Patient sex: M
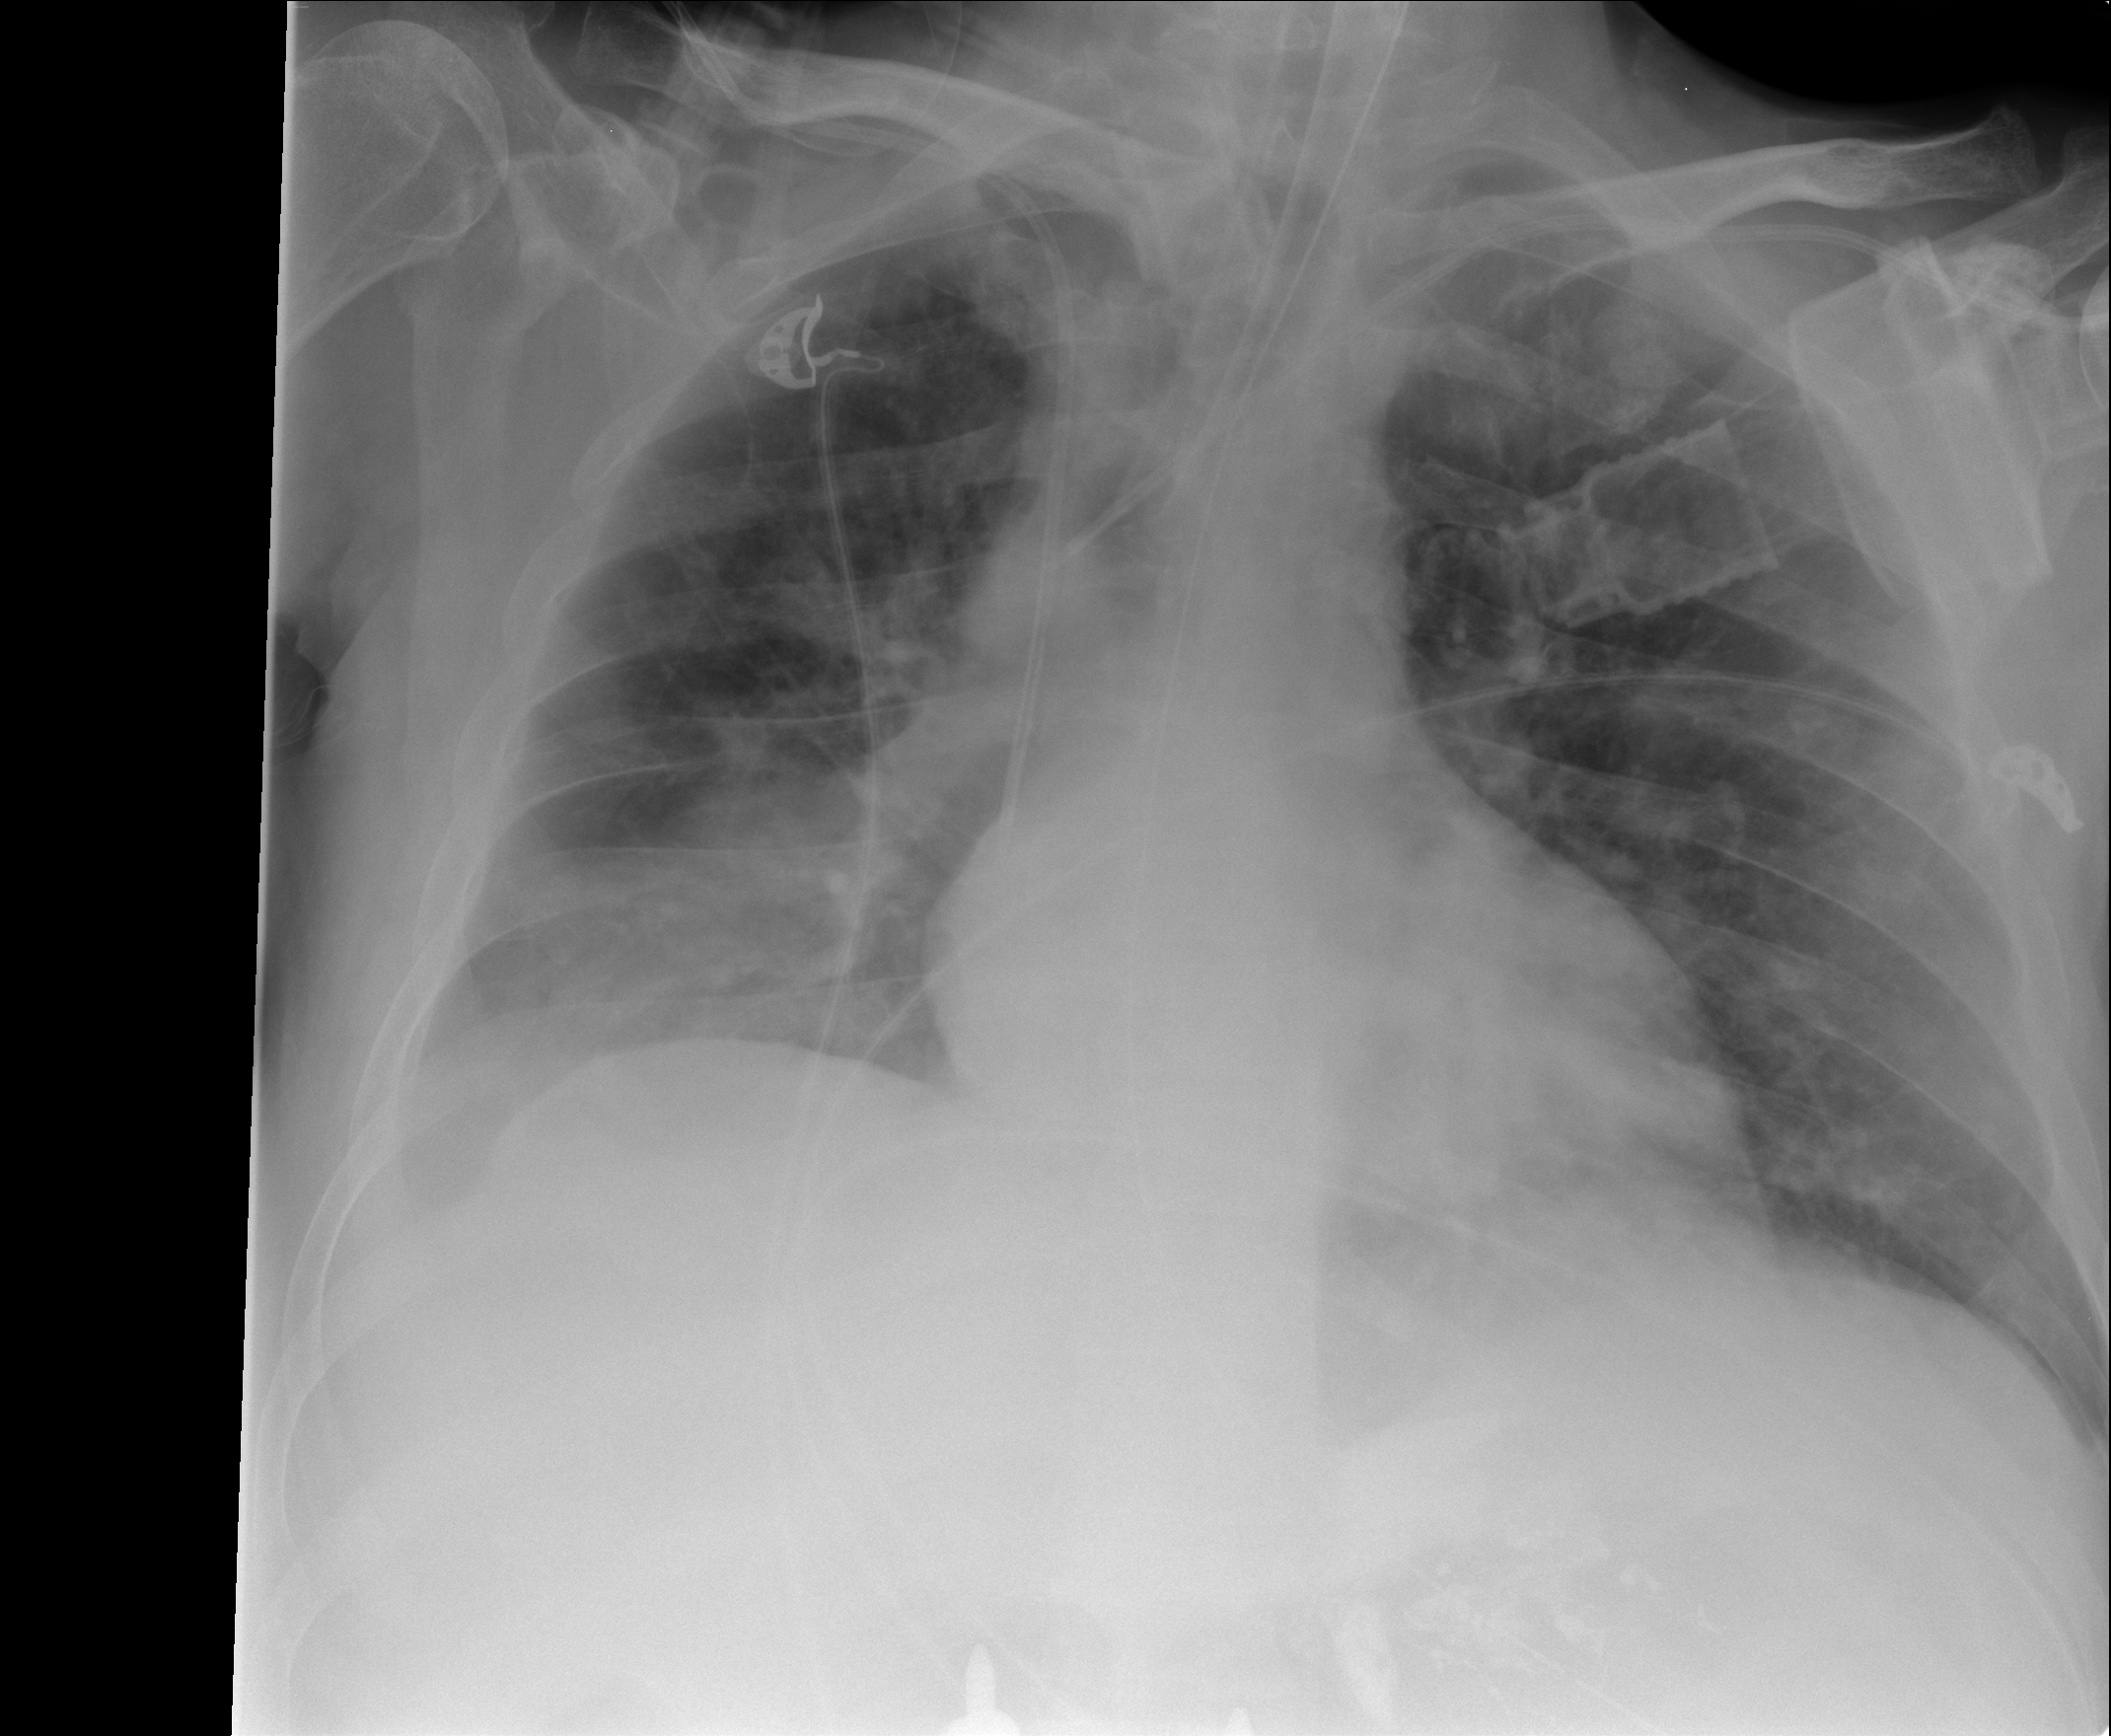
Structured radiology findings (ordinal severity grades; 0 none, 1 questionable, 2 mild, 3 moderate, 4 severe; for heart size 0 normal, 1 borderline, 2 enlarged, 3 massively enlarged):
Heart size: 0
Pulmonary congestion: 0
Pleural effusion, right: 1
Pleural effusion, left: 0
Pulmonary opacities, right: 2
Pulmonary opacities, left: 0
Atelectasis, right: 2
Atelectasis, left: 0